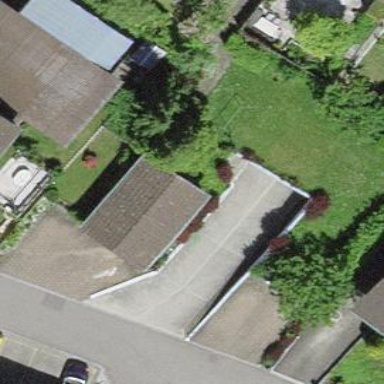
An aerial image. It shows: Garage.